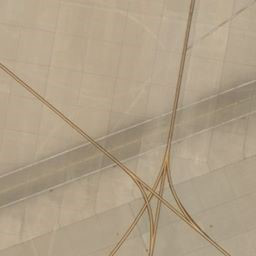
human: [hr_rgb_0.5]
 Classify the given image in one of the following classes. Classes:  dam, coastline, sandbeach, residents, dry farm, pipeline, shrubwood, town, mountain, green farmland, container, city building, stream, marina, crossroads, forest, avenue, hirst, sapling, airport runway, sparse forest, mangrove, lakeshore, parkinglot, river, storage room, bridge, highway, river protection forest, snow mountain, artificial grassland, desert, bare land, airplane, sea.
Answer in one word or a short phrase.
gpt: airport runway